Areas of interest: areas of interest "Xianghe Park"
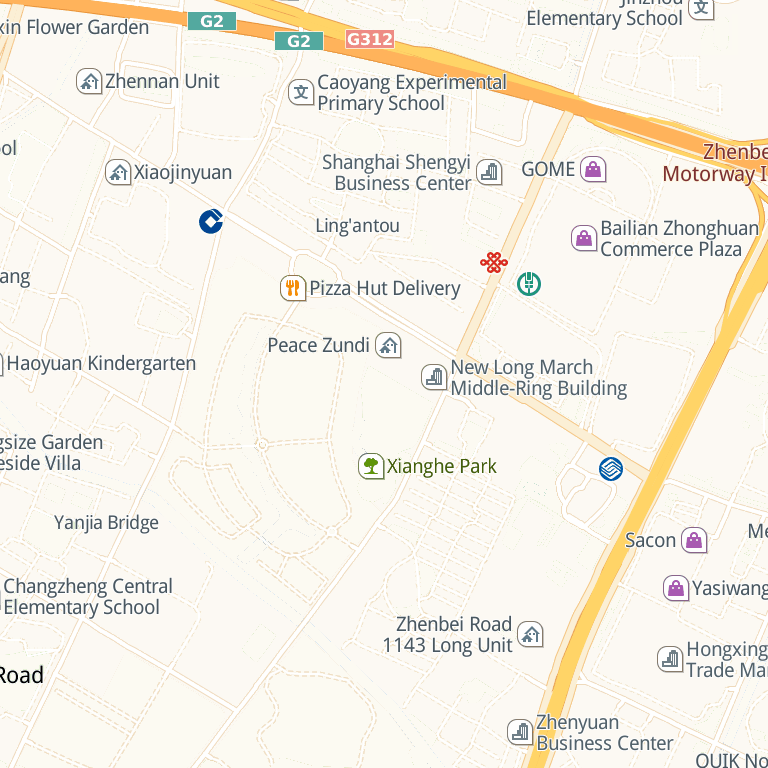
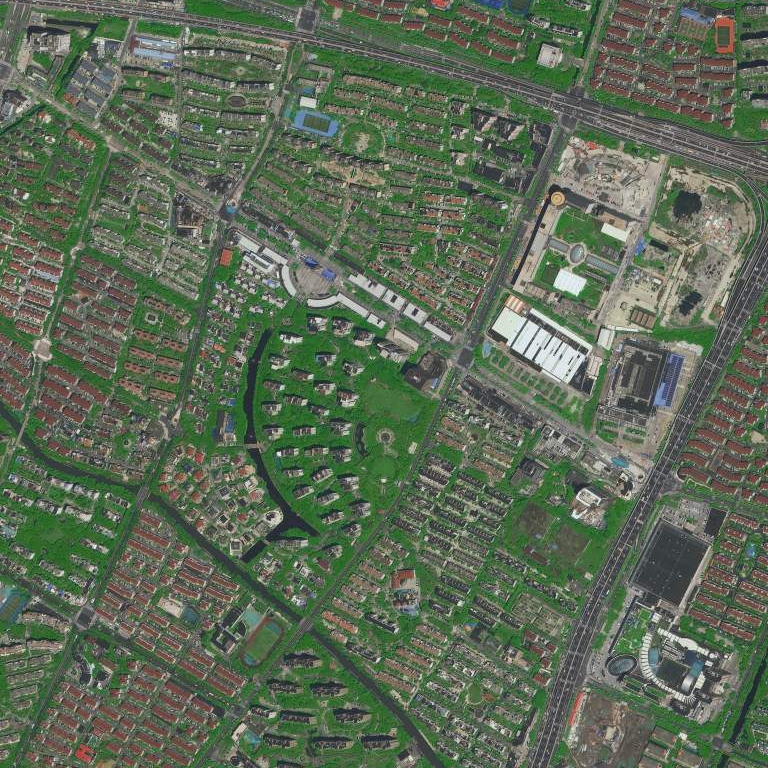